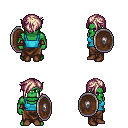
a pixel art fantasy rpg character, male body template, orc, green skin, teal pirate shirt, robe skirt, white blonde pixie cut hairstyle, cloth bracers, brown shoes, shield, four views (front, back, left, right), 2x2 character sprite sheet, small pixel art, hard edges, no anti-aliasing